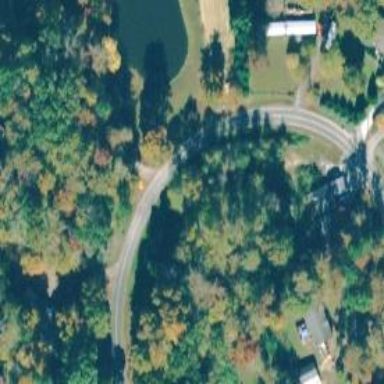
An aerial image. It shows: Culvert tunnel.